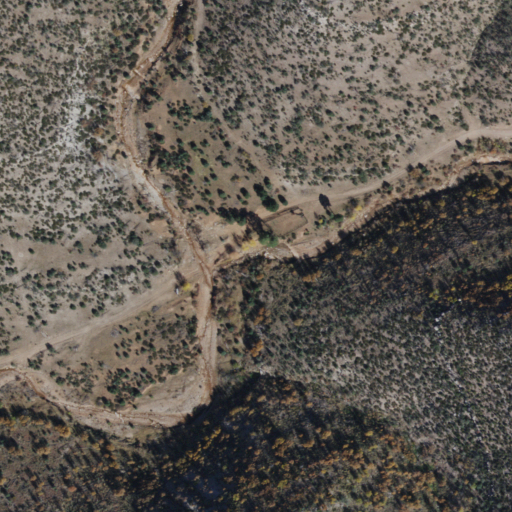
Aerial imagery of valley in Arizona named Dazen Canyon containing shrub and evergreen forest